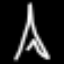
Label: The Eiffel Tower